如图，正方形$ABCD$的边长为 4，则阴影部分面积为\underline{\quad\quad}．（结果保留$\pi$）}

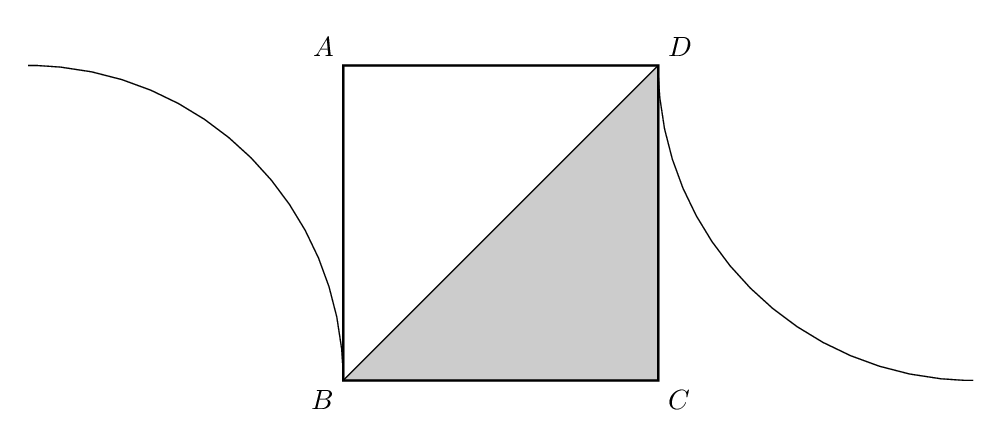
【解答】
\vspace{0.5cm}
\noindent\textbf{【答案】$4\pi - 8$}

\vspace{0.5cm}
\noindent\textbf{【分析】根据$S_{\text{阴影}} = S_{\text{半圆}} - \left(S_{\text{正方形}ABCD} - S_{\text{扇形}BCE}\right)$即可求解．}

\vspace{0.5cm}
\noindent\textbf{【解答】解：如图所示，对角线$BD$与弧$CE$交于点$E$，}

\noindent\textbf{$\because$正方形$ABCD$的边长为 4，$BD$是对角线，}
\noindent\textbf{$\therefore \angle DBC = 45^\circ$，}
\noindent\textbf{$\therefore S_{\text{扇形}BCE} = \dfrac{45^\circ}{360^\circ} \times \pi \times 4^2 = 2\pi$，$S_{\text{正方形}BCD} = \dfrac{1}{2} \times 4 \times 4 = 8$，}
\noindent\textbf{以$CD$为直径的半圆的面积$S_{\text{半圆}} = \dfrac{1}{2}\pi \times \left(\dfrac{4}{2}\right)^2 = 2\pi$，}
\noindent\textbf{$\therefore S_{\text{阴影}} = S_{\text{半圆}} - \left(S_{\text{正方形}BCD} - S_{\text{扇形}BCE}\right) = 2\pi - (8 - 2\pi) = 4\pi - 8$，}
\noindent\textbf{阴影部分的面积为$4\pi - 8$，}
\noindent\textbf{故答案为：$4\pi - 8$．}

\vspace{0.5cm}
\noindent\textbf{【点评】本题主要考查不规则图形面积的计算，理解图示的组成部分，掌握扇形面积的计算方法，圆面积的计算方法是解题的关键．}
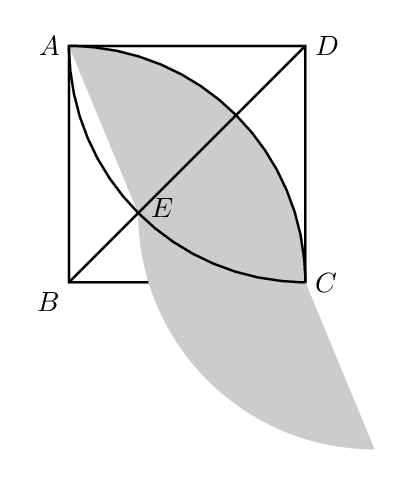